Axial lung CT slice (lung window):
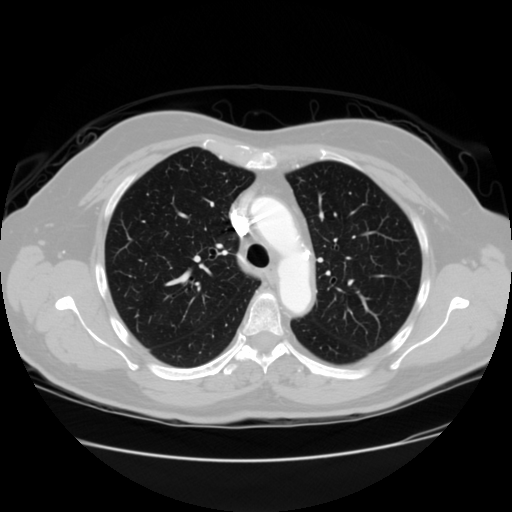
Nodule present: no